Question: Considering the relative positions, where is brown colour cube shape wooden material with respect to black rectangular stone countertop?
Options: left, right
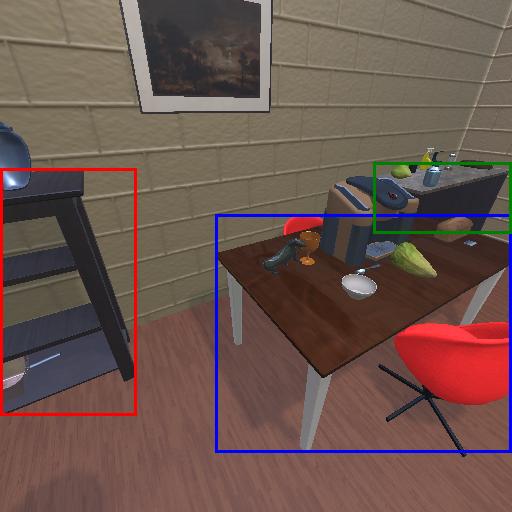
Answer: left